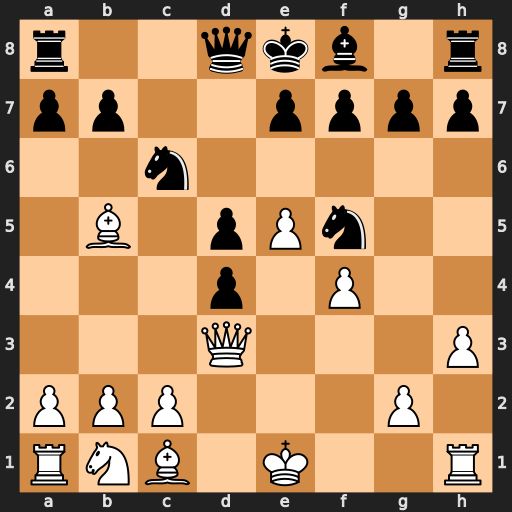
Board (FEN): r2qkb1r/pp2pppp/2n5/1B1pPn2/3p1P2/3Q3P/PPP3P1/RNB1K2R
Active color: w
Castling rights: KQkq
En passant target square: -
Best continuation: Bxc6+ bxc6 Qxf5